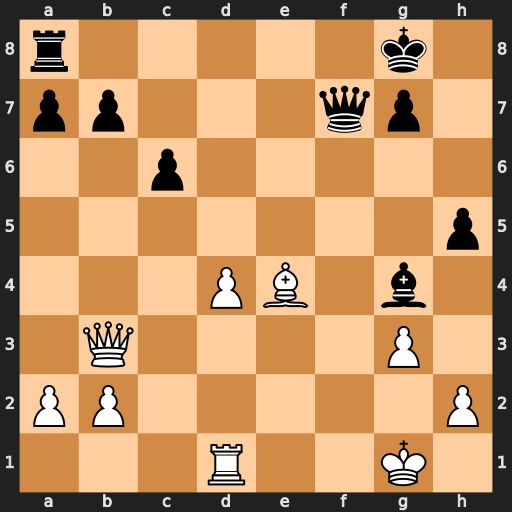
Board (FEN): r5k1/pp3qp1/2p5/7p/3PB1b1/1Q4P1/PP5P/3R2K1
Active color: w
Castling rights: -
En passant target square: -
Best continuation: Bh7+ Kxh7 Qxf7